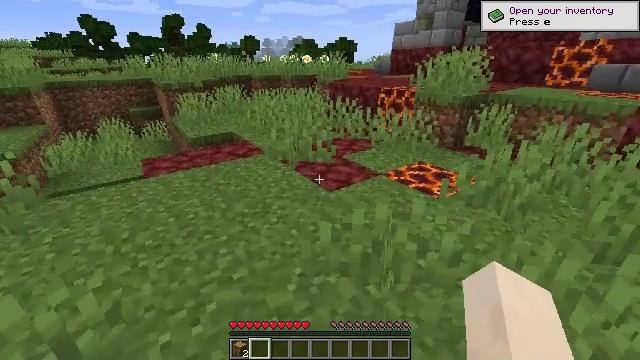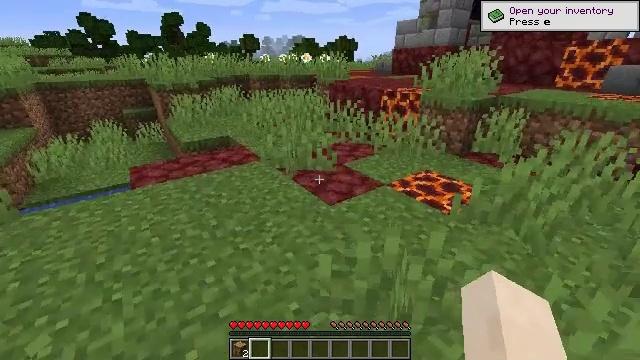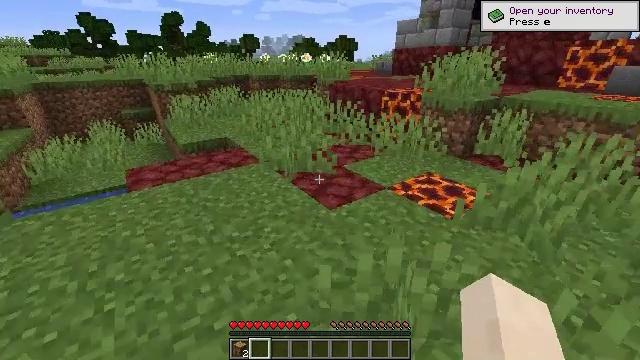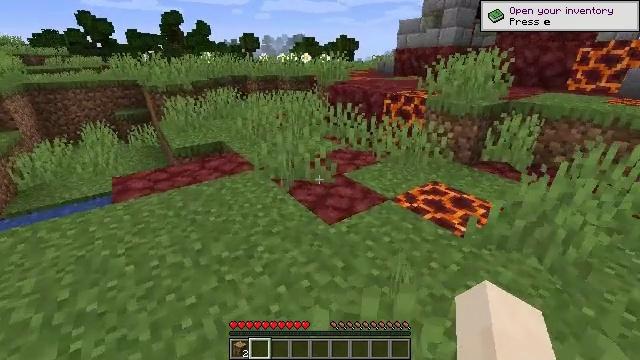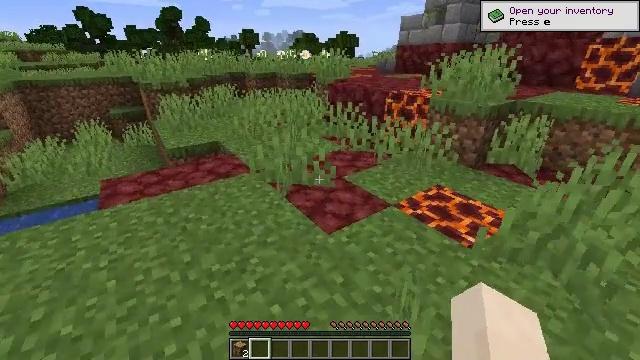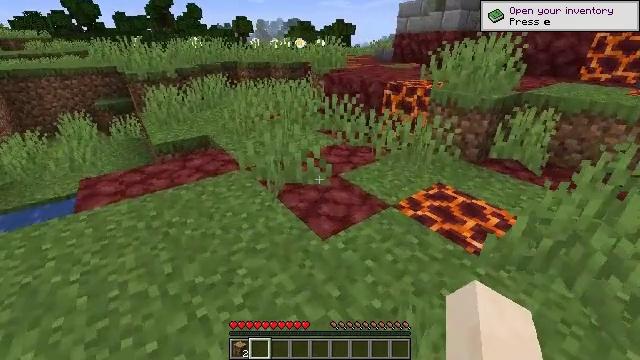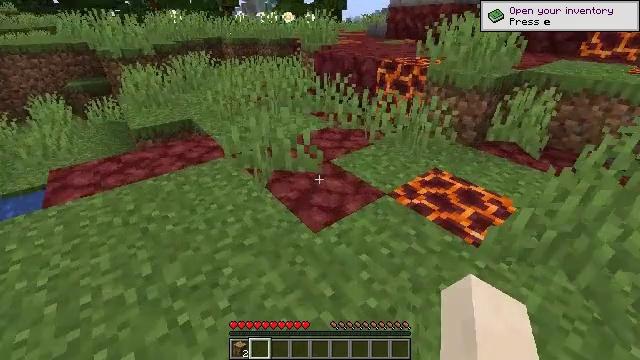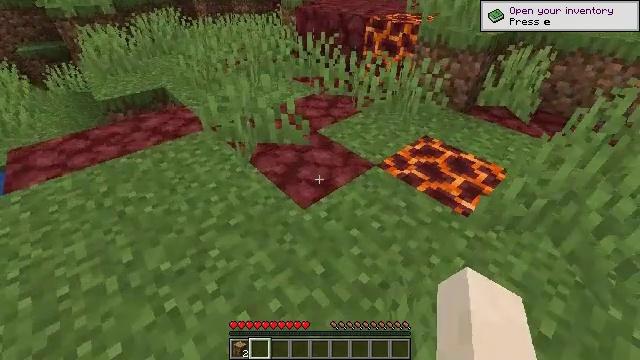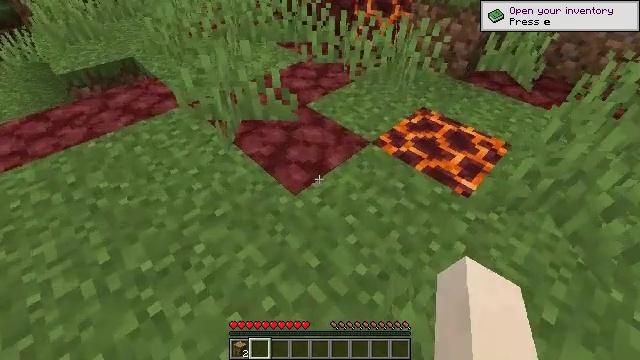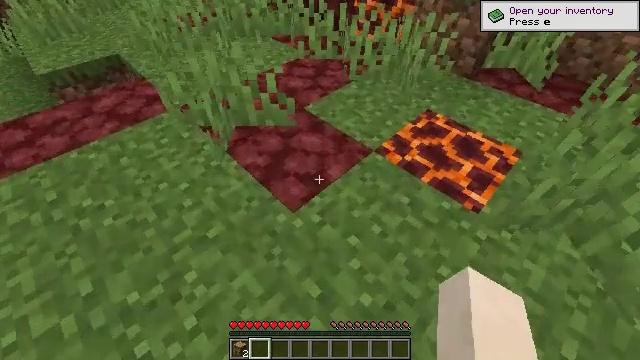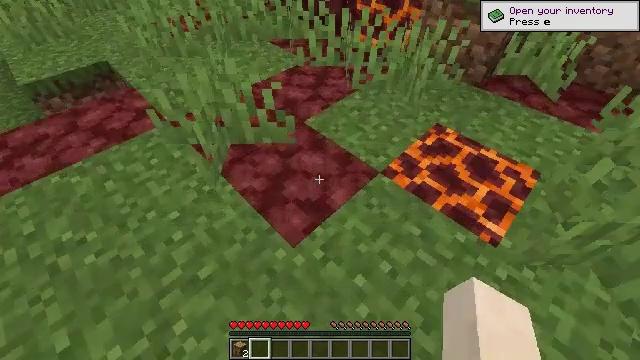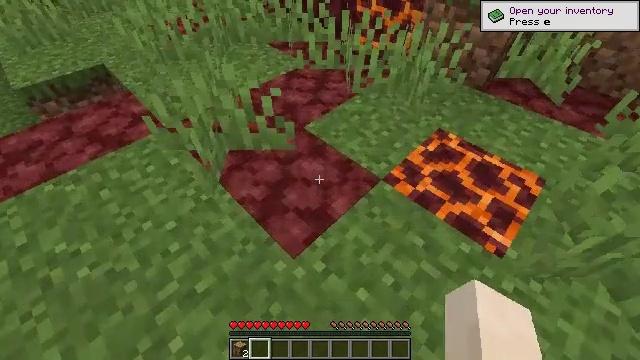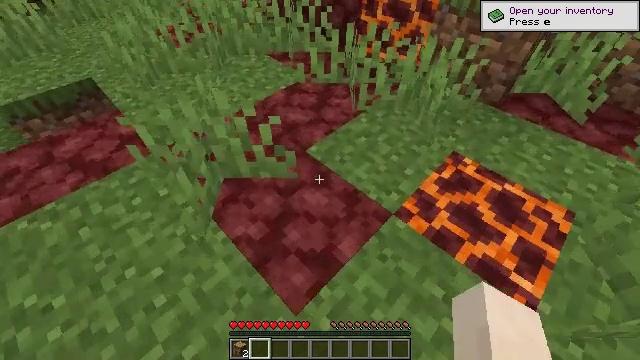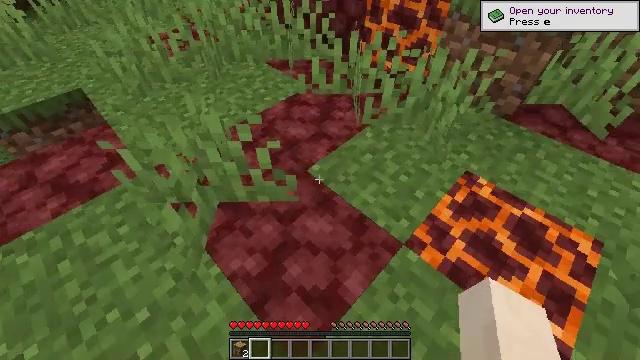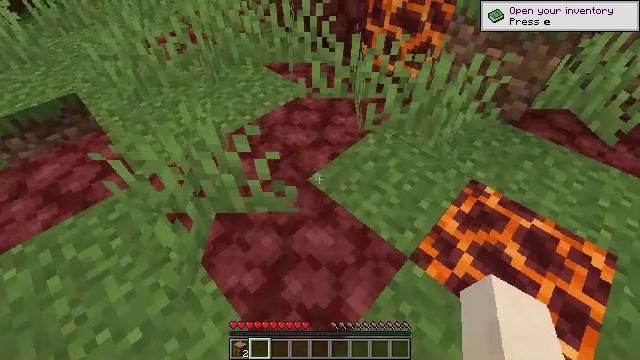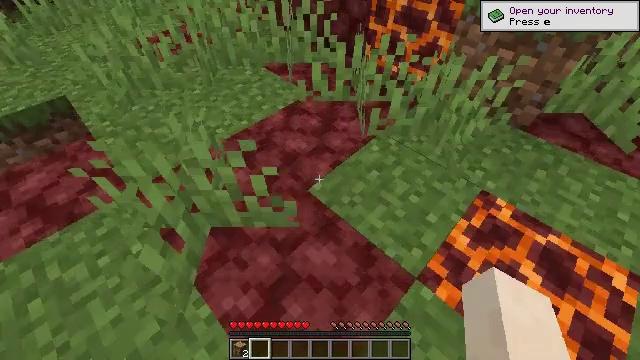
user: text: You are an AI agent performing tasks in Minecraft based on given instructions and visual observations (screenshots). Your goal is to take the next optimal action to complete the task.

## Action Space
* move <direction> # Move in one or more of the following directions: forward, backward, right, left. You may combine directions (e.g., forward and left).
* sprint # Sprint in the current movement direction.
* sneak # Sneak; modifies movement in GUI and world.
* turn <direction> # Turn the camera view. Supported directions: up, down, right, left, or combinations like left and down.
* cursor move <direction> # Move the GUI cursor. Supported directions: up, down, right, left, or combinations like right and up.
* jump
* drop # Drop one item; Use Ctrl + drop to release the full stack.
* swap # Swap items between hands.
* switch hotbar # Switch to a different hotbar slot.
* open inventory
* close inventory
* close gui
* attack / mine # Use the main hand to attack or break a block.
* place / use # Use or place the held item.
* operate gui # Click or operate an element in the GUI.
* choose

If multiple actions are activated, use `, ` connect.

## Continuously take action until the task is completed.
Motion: motion action
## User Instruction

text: Gather the magma block using a pickaxe.
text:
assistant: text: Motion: move forward
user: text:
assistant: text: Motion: move forward
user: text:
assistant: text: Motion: move forward
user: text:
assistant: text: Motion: move forward
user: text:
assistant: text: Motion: move forward, turn down
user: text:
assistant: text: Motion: move forward, turn right and down
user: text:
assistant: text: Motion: move forward, turn right and down
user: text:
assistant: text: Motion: move forward, turn right and down
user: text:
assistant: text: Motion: move forward, turn down
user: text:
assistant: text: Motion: move forward
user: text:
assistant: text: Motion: move forward
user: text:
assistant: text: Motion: move forward
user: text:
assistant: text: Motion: move forward
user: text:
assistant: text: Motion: move forward
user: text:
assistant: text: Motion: move forward
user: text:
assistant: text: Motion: move forward, turn down
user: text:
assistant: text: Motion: move forward
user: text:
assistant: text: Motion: move forward
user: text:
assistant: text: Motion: move forward
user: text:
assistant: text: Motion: move forward, turn right and up
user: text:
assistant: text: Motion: move forward, turn right and up
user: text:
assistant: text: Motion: move forward, turn right and up
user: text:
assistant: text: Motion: move forward
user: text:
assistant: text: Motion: move forward
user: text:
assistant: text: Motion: no_op
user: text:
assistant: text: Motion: no_op
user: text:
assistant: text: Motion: no_op
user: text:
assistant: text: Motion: move forward and move left
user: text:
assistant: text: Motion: move forward and move left
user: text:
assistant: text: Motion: move left, jump